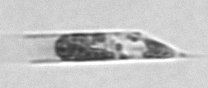
Label: Rhizosolenia